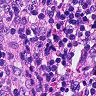
Metastatic tissue present: no